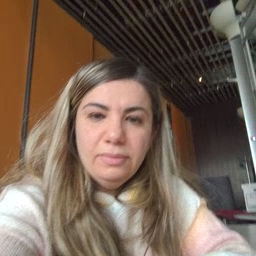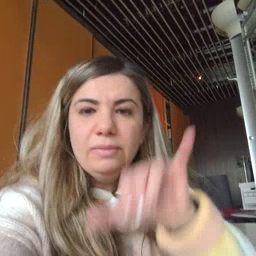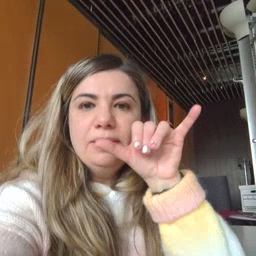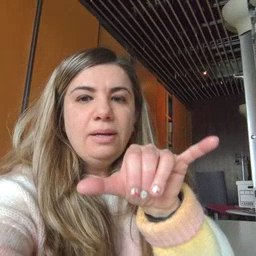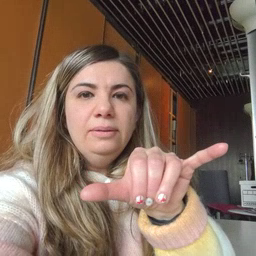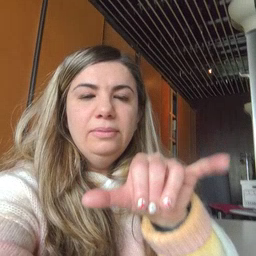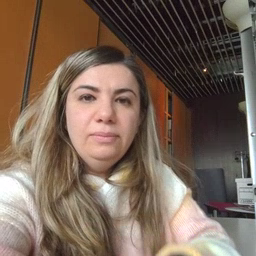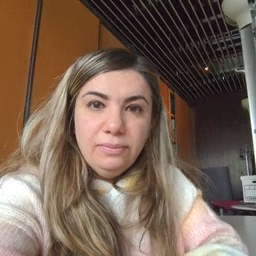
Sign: stay